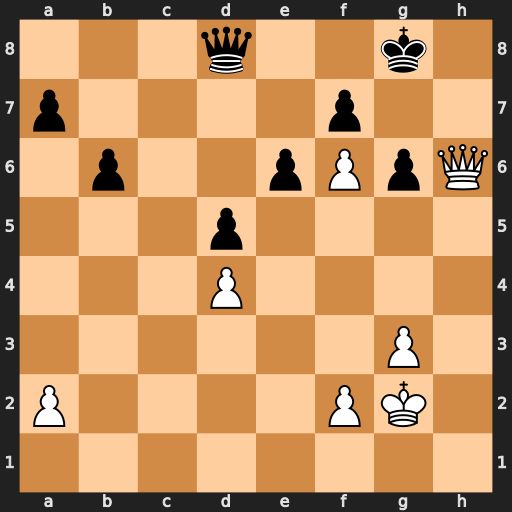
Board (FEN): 3q2k1/p4p2/1p2pPpQ/3p4/3P4/6P1/P4PK1/8
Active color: w
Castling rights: -
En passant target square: -
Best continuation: Qg7#